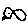
Label: fish